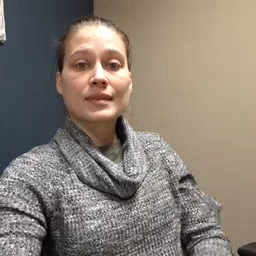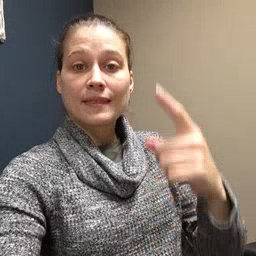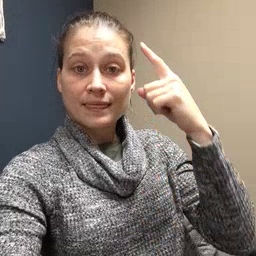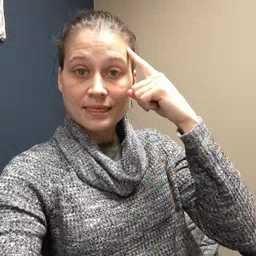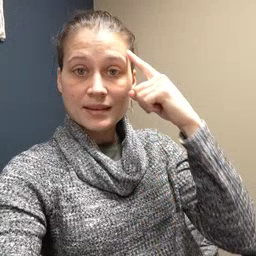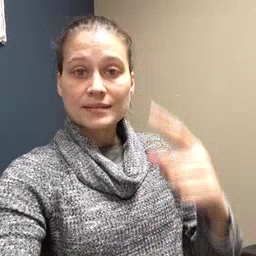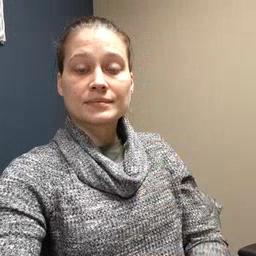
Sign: think